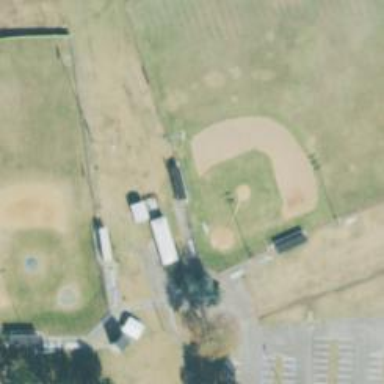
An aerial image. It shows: Baseball pitch for leisure land.